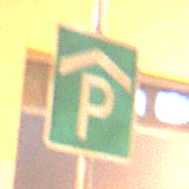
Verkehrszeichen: Parkhaus
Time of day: Night
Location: Outdoor (Urban)
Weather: Clear
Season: NotSpecified
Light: Artificial